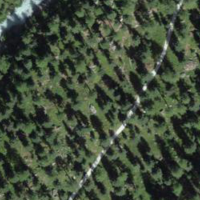
EUNIS habitat code: 43
Species observed at this site:
Phoenicurus ochruros
Vaccinium vitis-idaea